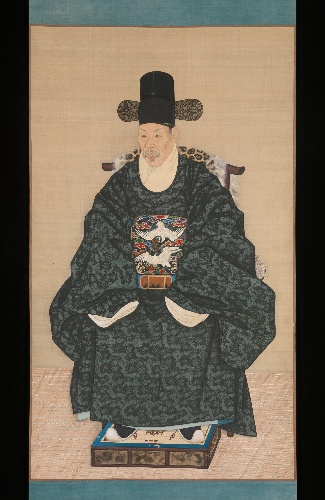
Title: 윤동섬 초상 조선|尹東暹肖像 朝鮮|Portrait of Yun Dongseom (1710–1795)
Artist: Unidentified artist
Artist bio: Korean, late 18th–early 19th century
Date: ca. 1790–1805
Object type: Hanging scroll
Classification: Paintings
Medium: Hanging scroll; ink and color on silk
Culture: Korea
Period: Joseon dynasty (1392–1910)
Dimensions: Image: 52 3/8 × 30 3/8 in. (133 × 77.2 cm)
Overall with mounting: 76 × 31 in. (193 × 78.7 cm)
Overall with knobs: 76 × 33 1/4 in. (193 × 84.5 cm)
Department: Asian Art
Credit line: Purchase, Harris Brisbane Dick and 2014 Benefit Funds; Friends of Korean Art, Locks Foundation, Hyun Jun M. Kim, and Tchah Sup and Myong Hi Kim Gifts, 2014
Accession year: 2014
Repository: Metropolitan Museum of Art, New York, NY
Tags: Cranes|Men|Portraits